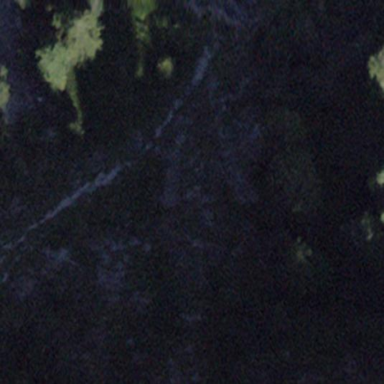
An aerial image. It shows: Forest area.